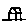
Label: house